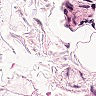
Metastatic tissue present: no